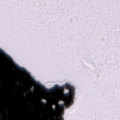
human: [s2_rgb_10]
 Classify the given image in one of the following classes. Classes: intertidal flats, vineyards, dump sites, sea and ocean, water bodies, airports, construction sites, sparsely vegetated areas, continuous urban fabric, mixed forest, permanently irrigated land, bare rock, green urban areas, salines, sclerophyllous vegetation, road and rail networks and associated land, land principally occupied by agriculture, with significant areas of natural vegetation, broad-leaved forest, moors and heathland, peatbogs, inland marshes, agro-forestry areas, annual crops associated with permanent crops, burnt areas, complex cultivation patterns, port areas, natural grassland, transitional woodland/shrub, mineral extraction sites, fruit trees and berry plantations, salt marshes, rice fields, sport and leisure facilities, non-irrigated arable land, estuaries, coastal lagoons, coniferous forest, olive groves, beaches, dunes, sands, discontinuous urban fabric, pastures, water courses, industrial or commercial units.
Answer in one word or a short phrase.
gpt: coniferous forest, sea and ocean